Question: I have code JSON like this, I want when I choose value of spinner selecteditem is Baru it will show in Toast Baru's id.
JSON :

So far i've tried to display Baru's id from JSON :
'''
spinnerProvinsi.setOnItemSelectedListener(new AdapterView.OnItemSelectedListener() {
@Override
public void onItemSelected(AdapterView<?> adapterView, View view, int i, long l) {
int IDProvinces = getProvincesIDList.get(i - 1);
Toast.makeText(getContext(), "ID Province : " + IDProvinces, Toast.LENGTH_SHORT).show();
}
@Override
public void onNothingSelected(AdapterView<?> adapterView) {
}
});
'''
With Response :
'''
private void fetchProvinces(int country_id) {
Call<JsonObject> getProvinces = baseApiService.getProvinces(country_id);
getProvinces.enqueue(new Callback<JsonObject>() {
@Override
public void onResponse(Call<JsonObject> call, Response<JsonObject> response) {
if (!response.isSuccessful()) {
Log.e(TAG, "Request Error : " + response.code());
} else {
try {
JSONObject jsonObject = new JSONObject(response.body().toString());
JSONArray jsonArray = jsonObject.getJSONArray("data");
modelGetProvincesList = new ArrayList<>();
getProvincesIDList = new ArrayList<>();
for (int a = 0; a < jsonArray.length(); a++) {
objectProvinces = jsonArray.getJSONObject(a);
getIDProvinces = objectProvinces.getInt("id");
modelGetProvincesList.add(objectProvinces.getString("name"));
getProvincesIDList.add(getIDProvinces);
}
ArrayAdapter<String> adapter = new ArrayAdapter<>(getContext(), android.R.layout.simple_spinner_dropdown_item, modelGetProvincesList);
spinnerProvinsi.setAdapter(adapter);
} catch (JSONException e) {
e.printStackTrace();
}
}
}
@Override
public void onFailure(Call<JsonObject> call, Throwable t) {
Log.e(TAG, "onFailure : " + t.getMessage());
}
});
}
'''
When i debug, error appears in logcat :
'''
java.lang.ArrayIndexOutOfBoundsException: length=49; index=-1
at java.util.ArrayList.get(ArrayList.java:439)
at com.product.shopciety.ui.menu.menu_signin.menu.MenuTambahAlamatFragment$2$1.onItemSelected(MenuTambahAlamatFragment.java:128)
'''
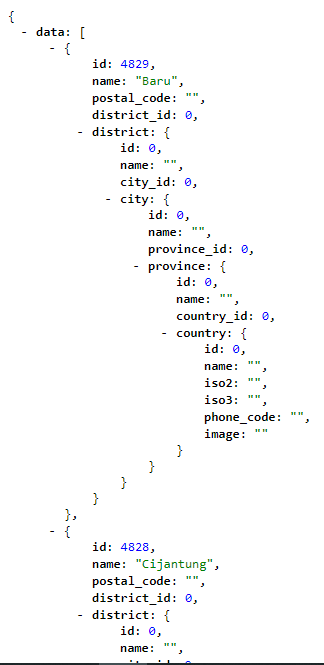
Answer: Don't provide 'i-1'. Your index also start from 0 but when you try to select baru it takes position '0 - 1 = -1'. So just provide i which is index of baru in ArrayList.
'''
spinnerProvinsi.setOnItemSelectedListener(new AdapterView.OnItemSelectedListener() {
@Override
public void onItemSelected(AdapterView<?> adapterView, View view, int i, long l) {
int IDProvinces = getProvincesIDList.get(i);
Toast.makeText(getContext(), "ID Province : " + IDProvinces, Toast.LENGTH_SHORT).show();
}
@Override
public void onNothingSelected(AdapterView<?> adapterView) {
}
});
'''